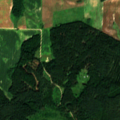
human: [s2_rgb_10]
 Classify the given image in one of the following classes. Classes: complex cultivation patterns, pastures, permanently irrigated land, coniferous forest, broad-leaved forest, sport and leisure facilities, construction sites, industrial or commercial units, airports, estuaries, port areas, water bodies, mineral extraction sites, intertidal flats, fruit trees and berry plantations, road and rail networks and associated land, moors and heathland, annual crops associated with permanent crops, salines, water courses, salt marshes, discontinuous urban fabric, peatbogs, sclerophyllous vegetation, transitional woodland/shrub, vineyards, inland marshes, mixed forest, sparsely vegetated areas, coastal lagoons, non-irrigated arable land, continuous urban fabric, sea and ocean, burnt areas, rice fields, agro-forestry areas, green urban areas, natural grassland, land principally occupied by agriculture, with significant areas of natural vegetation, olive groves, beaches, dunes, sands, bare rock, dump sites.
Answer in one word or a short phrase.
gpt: non-irrigated arable land, coniferous forest, mixed forest